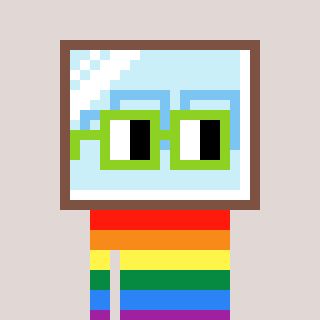
a pixel art character with square light green glasses, a mirror-shaped head and a grayscale-colored body on a warm background